Question: i wrote a shell script for displaying three git graphs, but when i run it i could get only one or two outputs at a time. By observing the terminal i found that a graph is repeating twice. I couldn't understand the reason why this is happening.Please help me to get all three graphs at a time.
Here is the shell script code I wrote:
'''
#!/bin/bash
mkdir q2
cd q2
git init
mkdir <PHONE>-member-1
cd <PHONE>-member-1
echo "iitbhilai" > hello-world
git add .
git commit -m "file of member-1"
cd ..
git graph
mkdir <PHONE>-member-2
cd <PHONE>-member-2
echo "iitbhilai" > hello-world
git add .
git commit -m "file of member-2"
cd ..
git graph
mkdir <PHONE>-member-3
cd <PHONE>-member-3
echo "iitbhilai" > hello-world
git add .
git commit -m "file of member-3"
cd ..
git graph
'''
Here is the pic of the output in terminal:

i tried to get three git-graphs at a time with this code, but i was only getting two at a time.
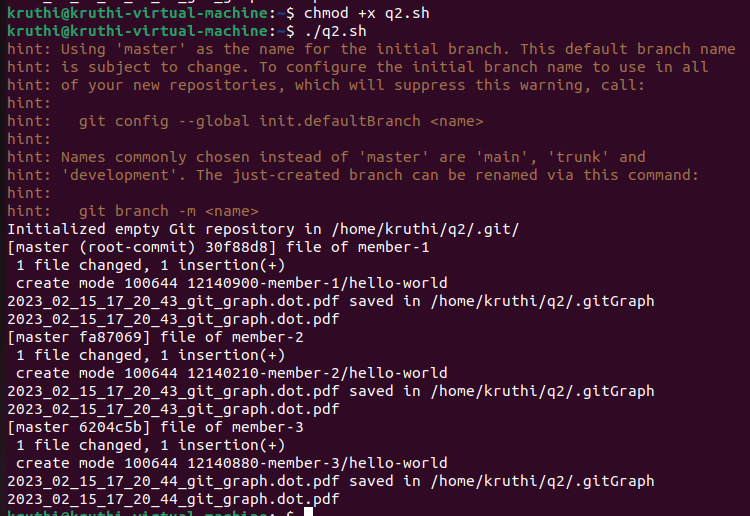
Answer: I faced the same problem while making the git graph, I solved it using 'sleep <TIME IN SECONDS>' (suggestion take sleep time >0.5s).
, but I think that 'git' shell commands are running so fast as compared to 'git graph', that they make it override the graph. (Again this is just my theory, but the solution works)
I hope this helps ✌️